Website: walmart
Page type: gifting
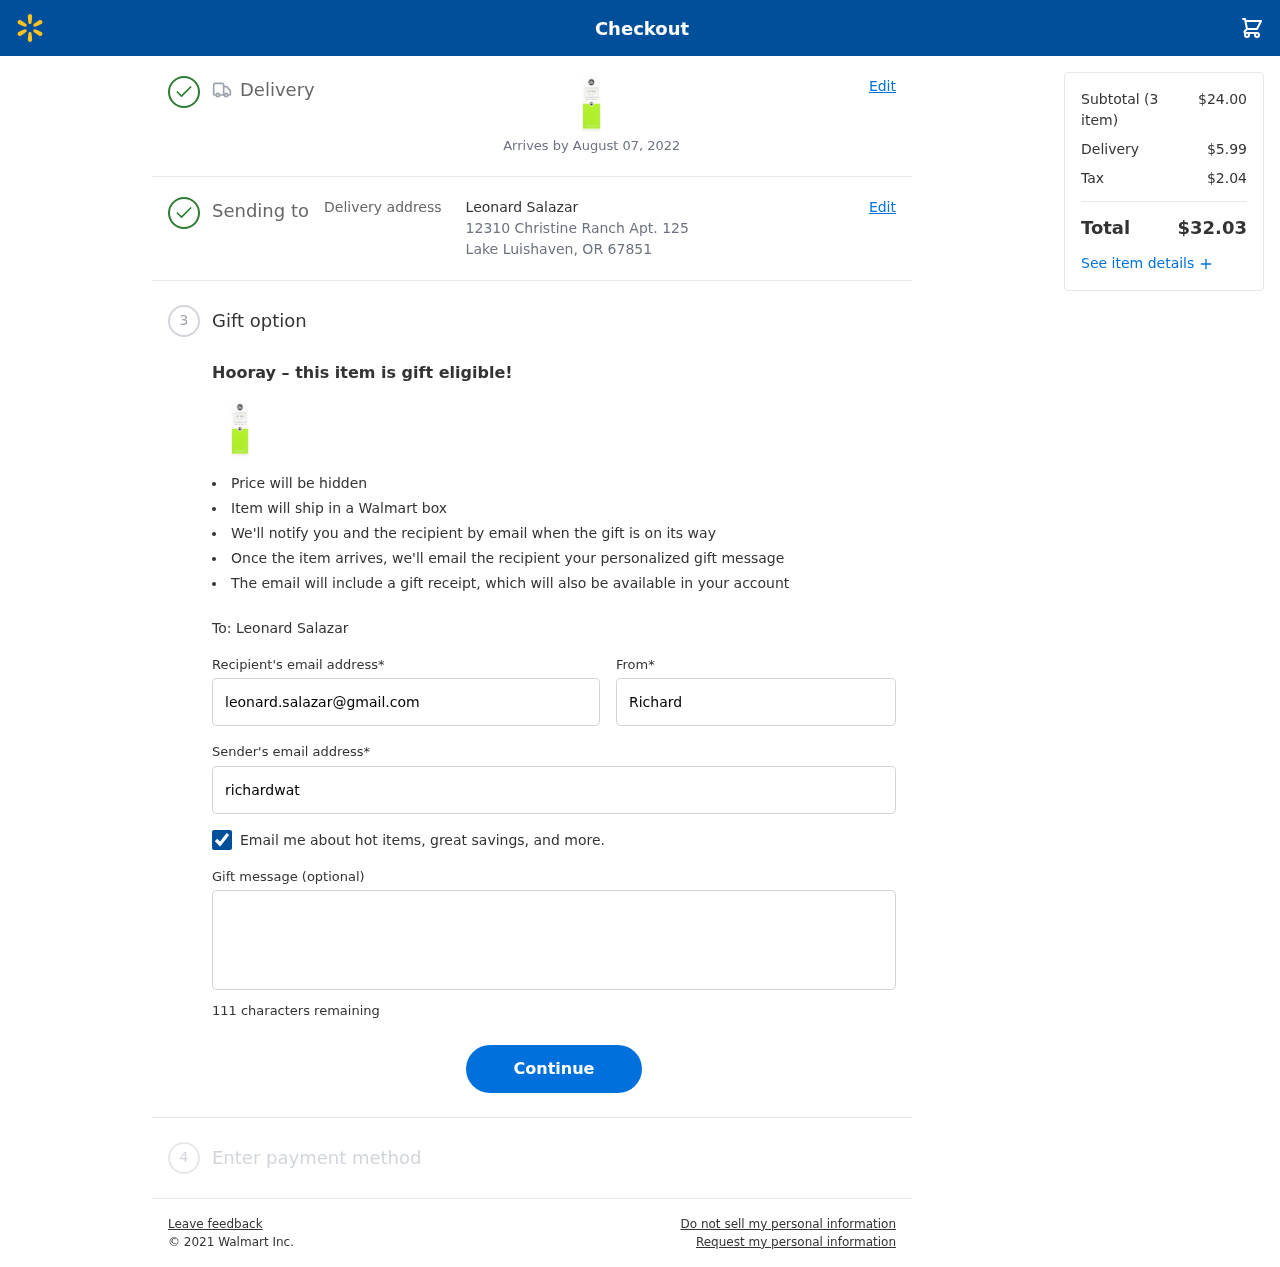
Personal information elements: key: PII_CITY_STATE_ZIP
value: Lake Luishaven, OR 67851
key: PII_EMAIL
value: richardwatson@hotmail.com
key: PII_FIRSTNAME
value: Richard
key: PII_GIFT_EMAIL
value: leonard.salazar@gmail.com
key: PII_GIFT_FULLNAME
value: Leonard Salazar
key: PII_GIFT_MESSAGE
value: Hey Leonard, I know how hard you work with your hands, so I thought this sweet pear hand cream would be a perfect treat for you. Hope it brings a little luxury to your day! Enjoy!
Richard
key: PII_STREET
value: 12310 Christine Ranch Apt. 125
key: PII_GIFT_FIRSTNAME
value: Leonard
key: PII_GIFT_LASTNAME
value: Salazar
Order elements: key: ORDER_DELIVERY_DATE
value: Arrives by August 07, 2022
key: ORDER_NUM_ITEMS
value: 3
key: ORDER_SUBTOTAL
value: $24.00
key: ORDER_SHIPPING_COST
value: $5.99
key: ORDER_TAX
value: $2.04
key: ORDER_TOTAL
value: $32.03